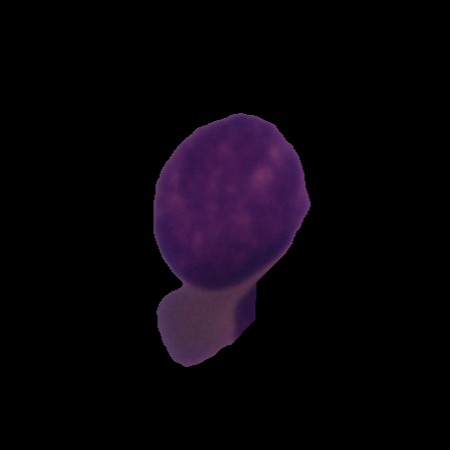
Label: cancer